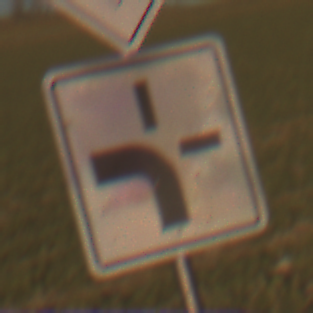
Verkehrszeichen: VerlaufVorfahrtsstrasse1
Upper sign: Vorfahrtsstrasse
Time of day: SunriseSunset
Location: Outdoor (Nature)
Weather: PartlyCloudy
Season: NotSpecified
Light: Natural